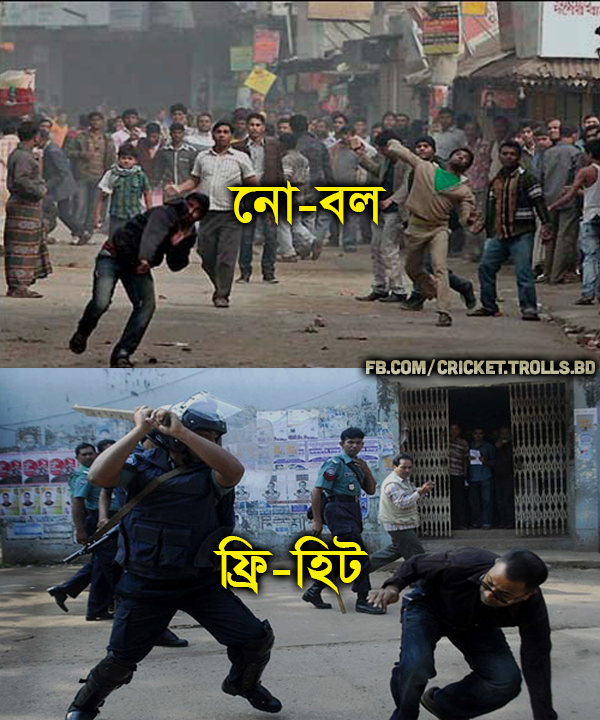
Caption: নো-বল ফ্রি-হিট
Label: non-hate